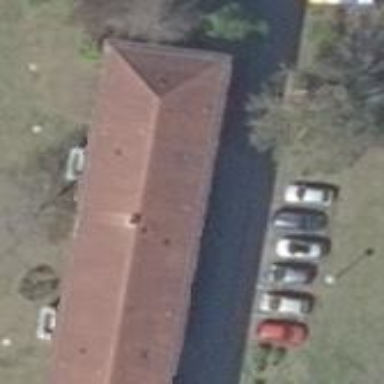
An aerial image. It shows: Image showing building with apartments.